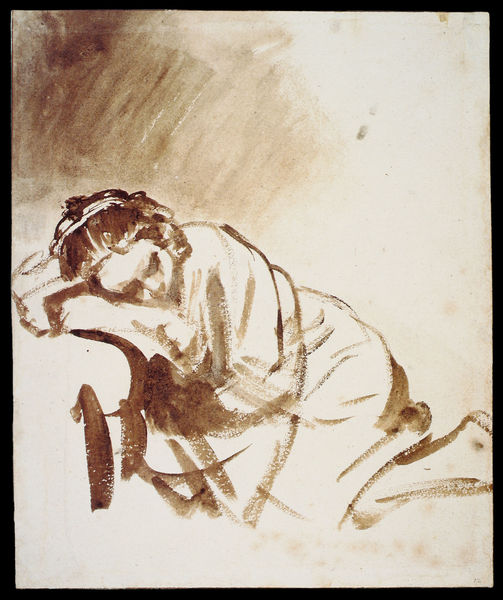
Titel: Eine schlafende junge Frau (Hendrickje Stoffels)
Künstler: Harmensz van Rijn Rembrandt
Institution: London, British Museum
Schlagwörter: schlaf, grob, mädchen, braun, degas, frau, skizze, stützen, zeichnung, trauer, papier, ruhen, schlafend, monochrom, lehnen, angelehnt, rodin, tusche, linie, hocken, knien, strich, pinsel, tinte, picasso, anlehnen, delacroix, nordalpin, schlafende frau, tintenzeichnung, schlafendes mädchen, 1960, skizzenartig